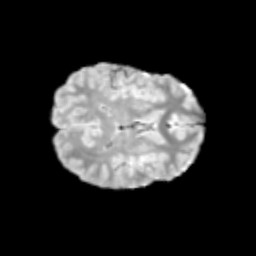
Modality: T2w
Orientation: axial
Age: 11
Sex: female
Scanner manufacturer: siemens
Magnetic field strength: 3 T
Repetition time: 3.8 s
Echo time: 0.07 s